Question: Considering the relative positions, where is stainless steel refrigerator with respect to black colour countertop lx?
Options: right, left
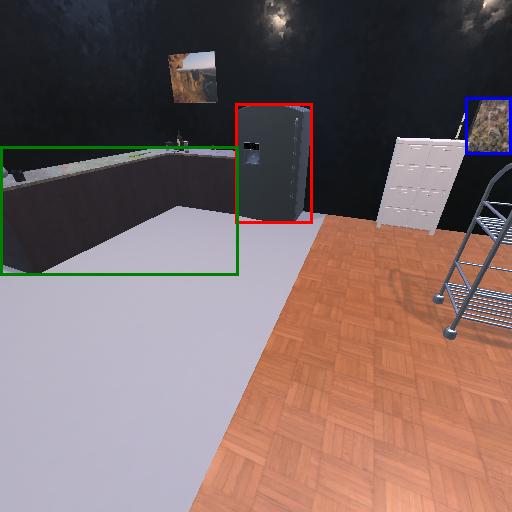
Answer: right